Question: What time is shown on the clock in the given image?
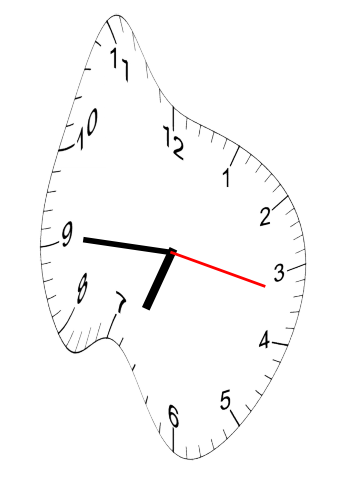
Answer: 06:45:17